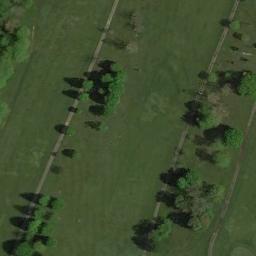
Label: meadow